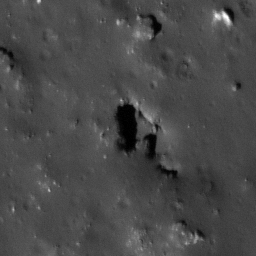
Pit: Wood T 1a
Host crater: Wood T
Host type: impact_melt
Lunar coordinates: latitude 43.888, longitude 235.754